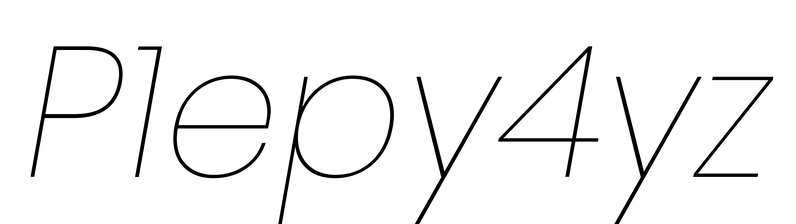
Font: Poppins-ThinItalic